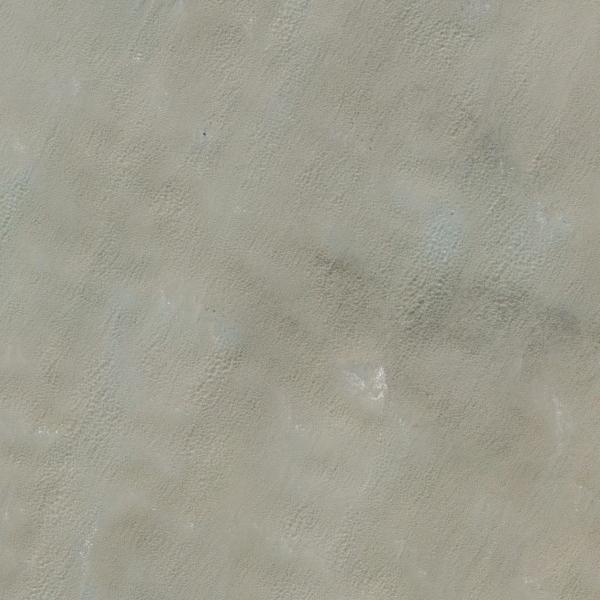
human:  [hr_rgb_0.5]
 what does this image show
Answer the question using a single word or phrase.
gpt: desert